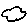
Label: cloud